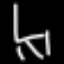
Label: chair